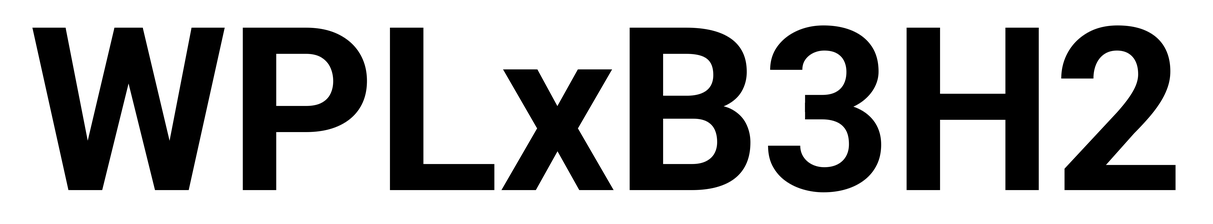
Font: Roboto_Bold